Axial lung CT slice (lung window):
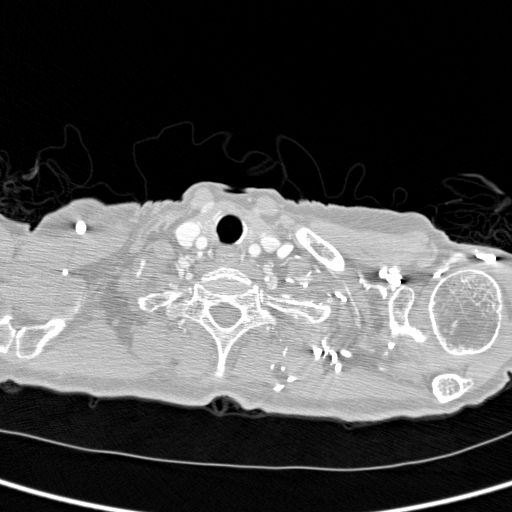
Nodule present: no